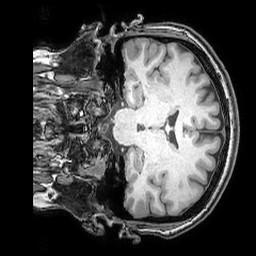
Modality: T1w
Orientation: coronal
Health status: ill
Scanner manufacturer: philips
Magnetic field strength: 3 T
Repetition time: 0.007 s
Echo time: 0.0035 s